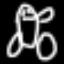
Label: frog